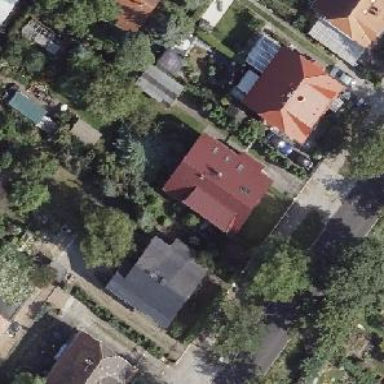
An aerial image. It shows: House with half-hipped roof shape.